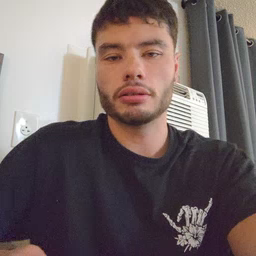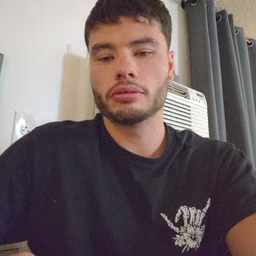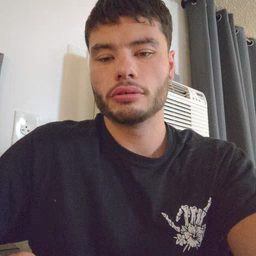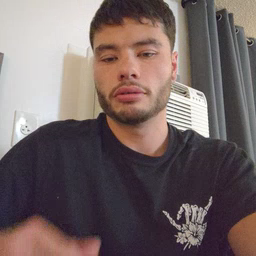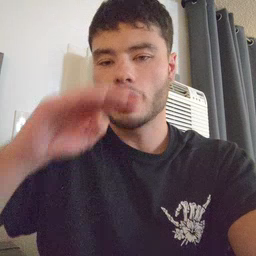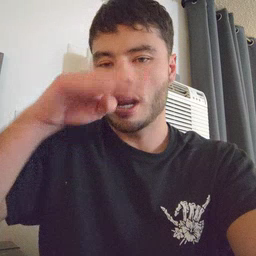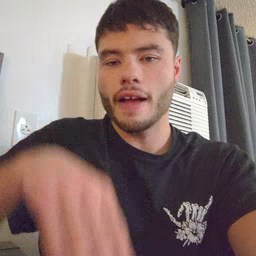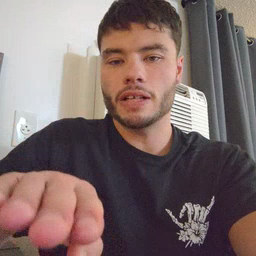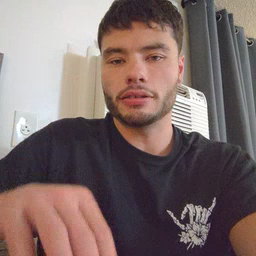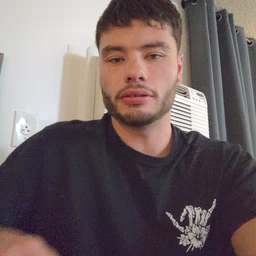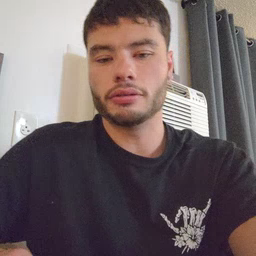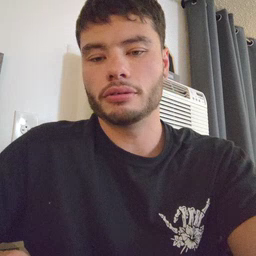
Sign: elephant